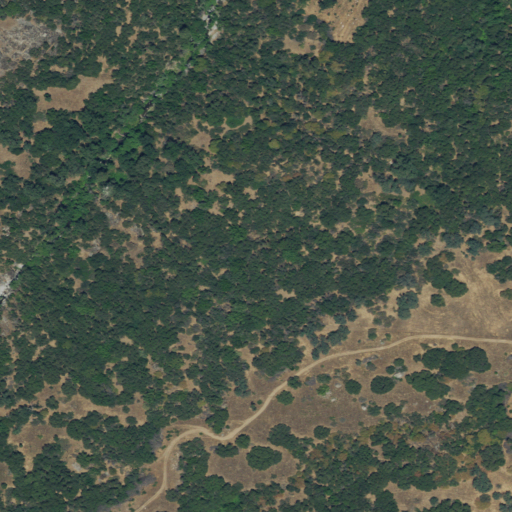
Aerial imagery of plain(s) in California named Dry Valley containing evergreen forest, shrub, and grassland